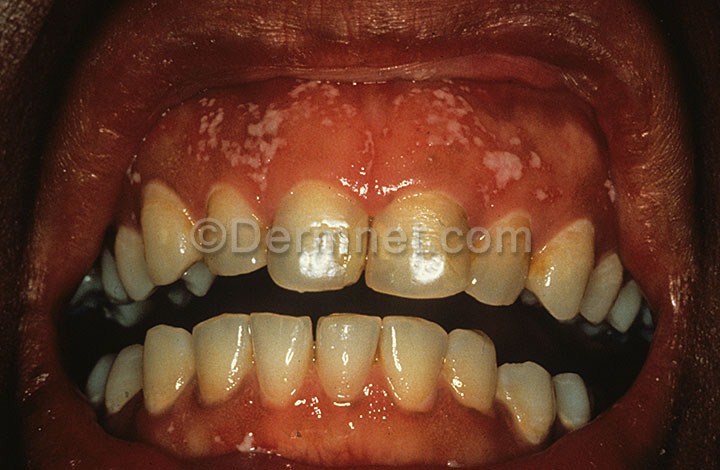
Disease: Herpes HPV and other STDs Photos